Question: Given the following regular expression containing a positive lookbehind (simplified from the one I'm actually trying to use):
'''
(?<=\s|
)(".*?")
'''
and the following substitution expression:
'''
_T($1)
'''
Visual Studio 2013 will find every matching string but when replacing, will replace the string corresponding to the match, so will replace every second string.
Furthermore, 'Replace All' does not work and says it cannot find any matching text (even though a 'Find All' will find the relevant strings).
Is this a bug in Visual Studio or am I doing something wrong?
---
:

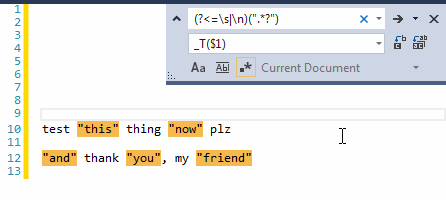
Answer: Visual Studio (VS) search/replace using VS Regexe's have to work with Visual Studio operations and what appears to be a valid regex will not work because of all the moving parts.
---
Because there are actually multiple things working against that lookbehind pattern . Each of them is working in separately to achieve what you are seeing; but they are individual actions and not a cabal of one thought failure. Let me list them via 1/2/3:
---
: When using any type of lookbehind/ahead in regular expression patterns, one must note that it what it specifies in the lookbehind. The capture happens on what comes after it. So your "Find Next" item doesn't capture the space or linefeed behind it. (It is what you want and this is logical) but see below how the space before it is not captured and each set is highlighted and how that interferes with the whole process.
<URL>
Stand alone this works and is what is intended, , but then #2 comes into play.
---
: Visual Studio editor is not a true regex replace operation. Because it is doing a step operation to do a replace; these steps are not integrated like a code regex replace.
Step one is a find, step 2 is a replace. Replace all is multiple two step (Find/Replace) operations til end of file from current location.
On this single replace skip issue, on the first press, because 'Replace Next' has to first find the next item, it doesn't replace it; It moves the highlight to the next "XXXXXX" string.
(Press 2) The user thinks Studio is going to replace what is highlighted, but that doesn't happen , because the match pattern states that must have '\s|
' within in it; curses, the lookbehind!
Because it doesn't have '\s|
' of the lookbehind it must move the text point which is the next location after the current highlight, and if found does a replace there.
<URL>
To be clear, because the replace operation is sitting on a quote and not a '\s|
' (), it move the current pointer to the next '\s|
' which it finds it and replaces the text. Note the two clicks in blue that happen to do the
---
: What is interesting is that if one doesn't do the match replacement, '$1', but just some text, replace all works, uggg confusing.
<URL>
Because the replace match '$1' is not viable in any individual search/replace step, the replace all the operation subsequently locks up.
---
What you want to do is logical, but because the regex replace with a lookbehind is jiggering with the editor pointer and the two step find/replace with regex operation, a conjunction of individual scenarios is causing the whole operation to fail.
One has to design a regex pattern to work with the #1/#2/#3 editor idiosyncrasies as pointed out above.
Is it a bug? Maybe. But IMHO a fix would require a whole redesign of search/replace feature to be more than (with regex patterns) like it is now.